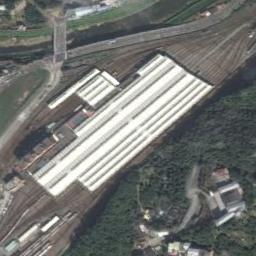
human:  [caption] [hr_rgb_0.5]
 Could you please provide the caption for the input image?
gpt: The railway station has lots of railways and some white buildings and the railway station is between a river and a forest .

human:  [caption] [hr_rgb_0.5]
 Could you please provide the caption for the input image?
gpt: There are many buildings of different shapes and sizes beside the railway station .

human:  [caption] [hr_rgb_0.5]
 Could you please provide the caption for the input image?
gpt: The railway station is next to some trees and grass .

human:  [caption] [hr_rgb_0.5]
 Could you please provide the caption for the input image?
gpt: There is a fully equipped railway station in the suburbs .

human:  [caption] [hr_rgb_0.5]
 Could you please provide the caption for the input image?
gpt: There are many green trees beside the white railway station .